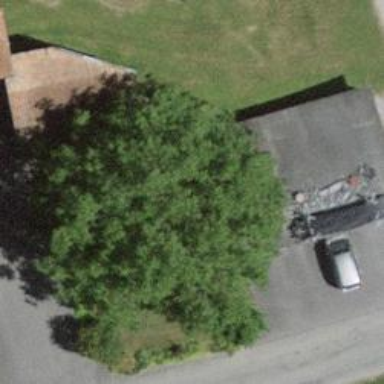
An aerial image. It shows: Shed building.